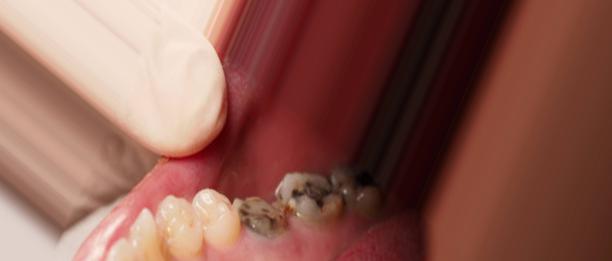
Condition: Caries